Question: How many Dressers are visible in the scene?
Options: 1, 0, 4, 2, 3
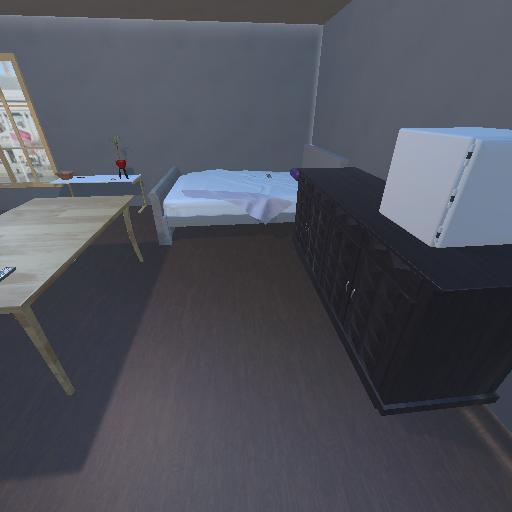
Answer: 1